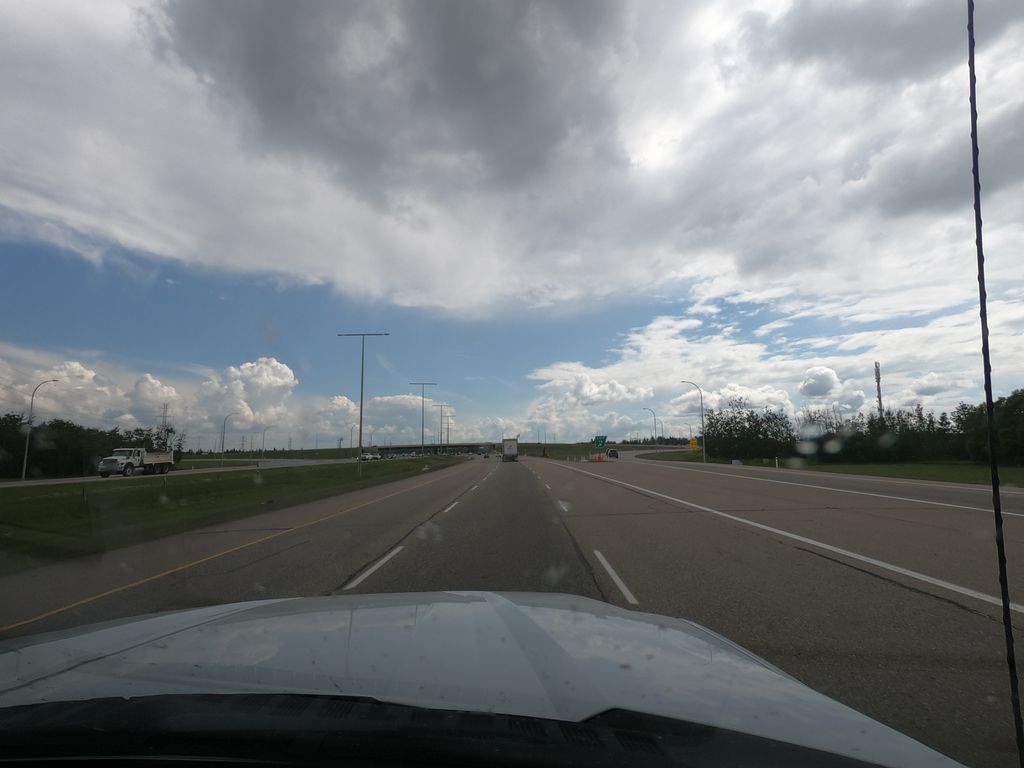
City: edmonton